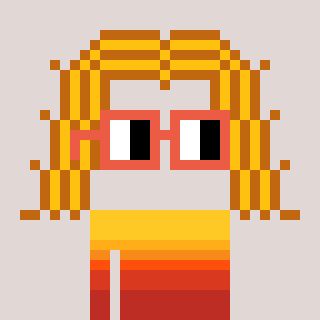
a pixel art character with square orange glasses, a hair-shaped head and a purple-colored body on a warm background